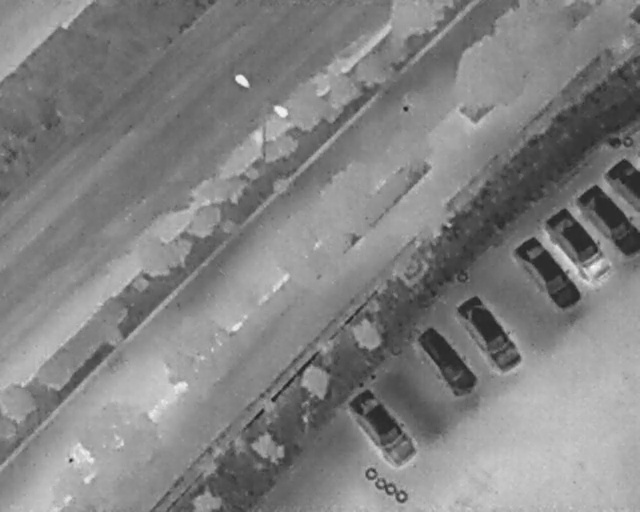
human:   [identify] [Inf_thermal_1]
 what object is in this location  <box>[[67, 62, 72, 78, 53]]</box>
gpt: <ref>1 medium car at the bottom</ref>

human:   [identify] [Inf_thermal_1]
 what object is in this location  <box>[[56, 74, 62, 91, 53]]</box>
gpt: <ref>1 large car at the bottom</ref>